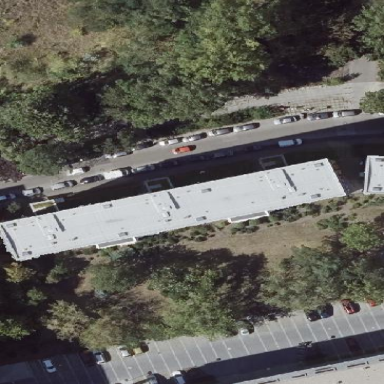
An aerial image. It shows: Saltbox-shaped roof distinguishes these apartments.